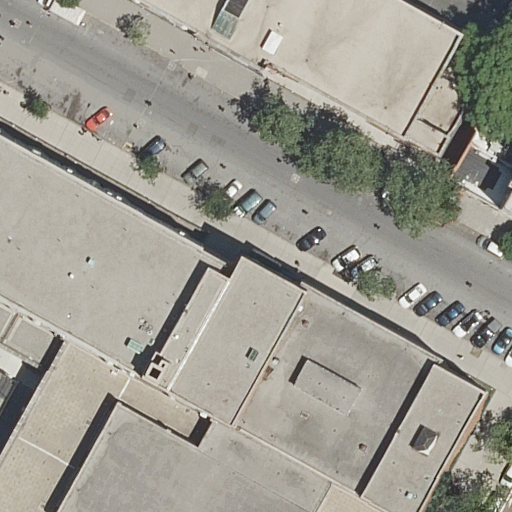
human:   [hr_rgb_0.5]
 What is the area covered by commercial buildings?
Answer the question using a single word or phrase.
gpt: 0m2

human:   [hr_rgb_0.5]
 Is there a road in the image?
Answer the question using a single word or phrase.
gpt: yes

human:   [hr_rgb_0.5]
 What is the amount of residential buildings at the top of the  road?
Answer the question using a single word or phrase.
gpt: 0

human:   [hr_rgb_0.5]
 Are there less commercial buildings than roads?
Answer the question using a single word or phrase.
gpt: yes

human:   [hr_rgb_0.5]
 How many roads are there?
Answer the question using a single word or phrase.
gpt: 1

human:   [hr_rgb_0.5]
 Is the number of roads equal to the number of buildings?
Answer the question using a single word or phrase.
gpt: no

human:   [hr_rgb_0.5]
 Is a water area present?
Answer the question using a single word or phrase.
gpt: no

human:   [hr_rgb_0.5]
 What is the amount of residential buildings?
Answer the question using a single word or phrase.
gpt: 3

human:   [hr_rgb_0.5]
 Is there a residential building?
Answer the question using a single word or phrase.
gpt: yes

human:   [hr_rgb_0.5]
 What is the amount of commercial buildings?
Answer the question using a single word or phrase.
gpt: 0

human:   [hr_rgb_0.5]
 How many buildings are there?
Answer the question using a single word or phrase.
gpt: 4

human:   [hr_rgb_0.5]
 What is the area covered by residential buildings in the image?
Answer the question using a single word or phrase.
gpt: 1251m2

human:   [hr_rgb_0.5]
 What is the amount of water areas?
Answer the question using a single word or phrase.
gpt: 0

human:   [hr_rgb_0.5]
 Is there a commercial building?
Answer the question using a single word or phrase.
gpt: no

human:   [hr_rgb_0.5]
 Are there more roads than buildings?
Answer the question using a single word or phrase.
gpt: no

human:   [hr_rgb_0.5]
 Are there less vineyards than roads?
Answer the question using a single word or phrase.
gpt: yes

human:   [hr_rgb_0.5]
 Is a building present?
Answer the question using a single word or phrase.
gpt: yes

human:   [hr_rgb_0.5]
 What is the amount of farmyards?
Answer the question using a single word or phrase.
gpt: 0

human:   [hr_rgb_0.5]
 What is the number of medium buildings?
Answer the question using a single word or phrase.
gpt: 0

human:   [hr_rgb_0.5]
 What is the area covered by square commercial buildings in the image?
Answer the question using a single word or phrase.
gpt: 0m2

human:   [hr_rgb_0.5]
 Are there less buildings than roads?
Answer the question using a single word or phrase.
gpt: no

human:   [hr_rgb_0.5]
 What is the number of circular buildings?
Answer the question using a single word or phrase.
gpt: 0

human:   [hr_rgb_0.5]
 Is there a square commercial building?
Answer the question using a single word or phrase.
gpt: no

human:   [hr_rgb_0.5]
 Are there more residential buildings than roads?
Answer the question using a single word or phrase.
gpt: yes

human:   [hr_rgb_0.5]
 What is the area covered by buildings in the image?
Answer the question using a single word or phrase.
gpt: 1311m2

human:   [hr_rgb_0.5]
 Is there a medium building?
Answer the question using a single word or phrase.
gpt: no

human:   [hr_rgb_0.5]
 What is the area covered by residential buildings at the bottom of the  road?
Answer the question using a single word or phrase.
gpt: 97m2

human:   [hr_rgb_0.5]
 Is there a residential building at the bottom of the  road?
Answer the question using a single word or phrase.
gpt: yes

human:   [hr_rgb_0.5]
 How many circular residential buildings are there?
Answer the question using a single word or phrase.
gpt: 0

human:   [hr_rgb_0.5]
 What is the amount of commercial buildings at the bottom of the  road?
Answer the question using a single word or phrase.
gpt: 0

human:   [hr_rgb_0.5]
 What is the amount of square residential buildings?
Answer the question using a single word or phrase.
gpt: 0

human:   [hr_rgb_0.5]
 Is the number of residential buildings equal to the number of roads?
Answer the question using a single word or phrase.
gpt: no

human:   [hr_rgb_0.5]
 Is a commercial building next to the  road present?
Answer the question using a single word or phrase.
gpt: no

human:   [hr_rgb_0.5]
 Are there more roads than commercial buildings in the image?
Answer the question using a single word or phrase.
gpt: yes

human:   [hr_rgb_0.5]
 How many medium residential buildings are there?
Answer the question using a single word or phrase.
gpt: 0

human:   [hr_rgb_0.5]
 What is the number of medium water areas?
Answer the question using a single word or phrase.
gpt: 0

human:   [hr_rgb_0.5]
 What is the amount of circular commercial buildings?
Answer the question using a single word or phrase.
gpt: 0

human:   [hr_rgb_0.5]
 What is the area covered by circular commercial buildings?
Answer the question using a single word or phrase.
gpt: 0m2

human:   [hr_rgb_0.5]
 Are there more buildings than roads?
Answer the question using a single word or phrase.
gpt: yes

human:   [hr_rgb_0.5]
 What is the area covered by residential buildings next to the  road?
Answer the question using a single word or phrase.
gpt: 1251m2

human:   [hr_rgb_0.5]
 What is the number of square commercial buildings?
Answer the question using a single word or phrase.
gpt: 0

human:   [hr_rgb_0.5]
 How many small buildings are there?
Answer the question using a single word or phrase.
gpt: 3

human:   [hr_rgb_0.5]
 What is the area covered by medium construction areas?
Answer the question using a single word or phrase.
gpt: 0m2

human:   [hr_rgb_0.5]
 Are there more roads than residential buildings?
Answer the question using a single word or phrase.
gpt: no

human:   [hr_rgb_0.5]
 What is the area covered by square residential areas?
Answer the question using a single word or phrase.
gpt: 0m2

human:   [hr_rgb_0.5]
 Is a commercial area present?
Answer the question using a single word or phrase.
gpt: no

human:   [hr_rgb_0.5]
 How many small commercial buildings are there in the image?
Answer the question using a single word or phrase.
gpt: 0

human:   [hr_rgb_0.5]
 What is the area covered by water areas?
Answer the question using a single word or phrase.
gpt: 0m2

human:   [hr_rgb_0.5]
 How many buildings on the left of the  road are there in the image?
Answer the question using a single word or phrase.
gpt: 1

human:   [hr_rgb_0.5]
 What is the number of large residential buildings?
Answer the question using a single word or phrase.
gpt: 1

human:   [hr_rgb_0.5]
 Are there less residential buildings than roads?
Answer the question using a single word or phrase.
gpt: no

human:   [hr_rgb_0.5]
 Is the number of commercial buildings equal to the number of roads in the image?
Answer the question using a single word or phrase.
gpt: no

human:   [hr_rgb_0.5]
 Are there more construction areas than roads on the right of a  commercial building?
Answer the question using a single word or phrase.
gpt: no

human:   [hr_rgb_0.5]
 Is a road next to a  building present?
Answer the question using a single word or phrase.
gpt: yes

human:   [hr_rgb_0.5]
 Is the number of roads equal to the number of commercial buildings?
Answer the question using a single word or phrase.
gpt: no

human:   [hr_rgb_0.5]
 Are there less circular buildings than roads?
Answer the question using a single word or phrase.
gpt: yes

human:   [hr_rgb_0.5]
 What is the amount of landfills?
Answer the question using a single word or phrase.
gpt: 0

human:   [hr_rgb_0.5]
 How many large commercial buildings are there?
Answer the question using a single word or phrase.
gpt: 0

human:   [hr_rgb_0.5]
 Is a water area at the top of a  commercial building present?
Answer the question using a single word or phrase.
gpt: no

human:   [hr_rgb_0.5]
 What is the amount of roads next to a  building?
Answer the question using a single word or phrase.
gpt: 1

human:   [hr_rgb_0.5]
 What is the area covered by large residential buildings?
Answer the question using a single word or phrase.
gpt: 1095m2

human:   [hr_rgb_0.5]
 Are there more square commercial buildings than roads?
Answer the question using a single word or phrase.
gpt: no

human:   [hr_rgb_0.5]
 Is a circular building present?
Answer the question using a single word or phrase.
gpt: no

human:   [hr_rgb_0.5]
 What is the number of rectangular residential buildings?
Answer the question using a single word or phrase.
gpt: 3